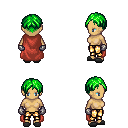
a pixel art fantasy rpg character, female body template, human, tanned skin, maroon cape, gold greaves, green parted hairstyle, metal gloves, gray slippers, four views (front, back, left, right), 2x2 character sprite sheet, small pixel art, hard edges, no anti-aliasing